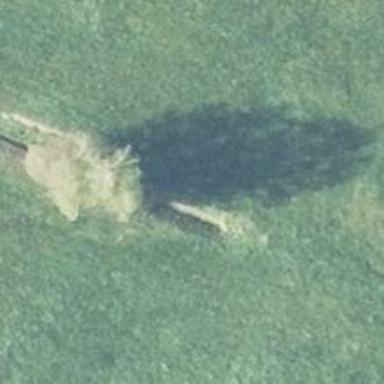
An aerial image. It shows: Landmark tree with broadleaved deciduous leaves.